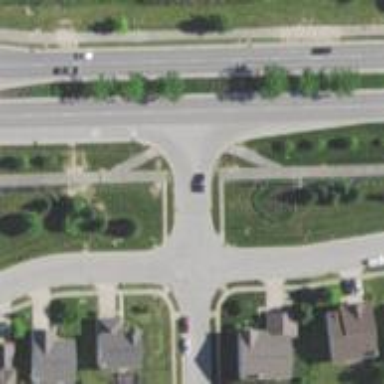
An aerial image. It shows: Uncontrolled road crossing with stop sign.